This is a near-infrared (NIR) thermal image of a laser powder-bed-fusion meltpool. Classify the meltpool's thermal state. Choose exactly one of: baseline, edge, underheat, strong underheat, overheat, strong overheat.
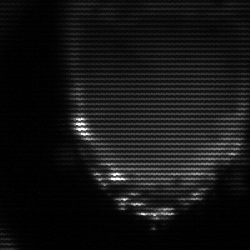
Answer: edge